Question: Count the number of objects in the diagram.
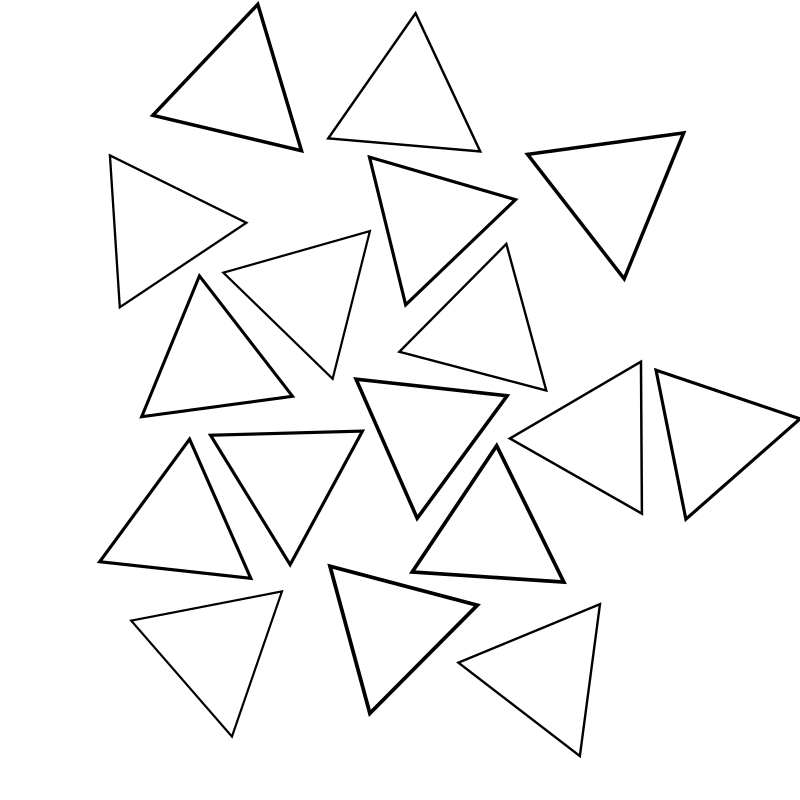
Answer: 17